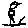
Label: bird